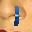
Label: 1